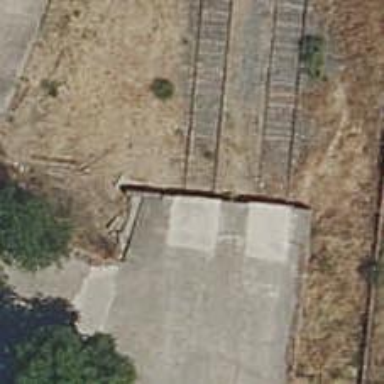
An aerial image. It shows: Railway buffer stop.